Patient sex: M
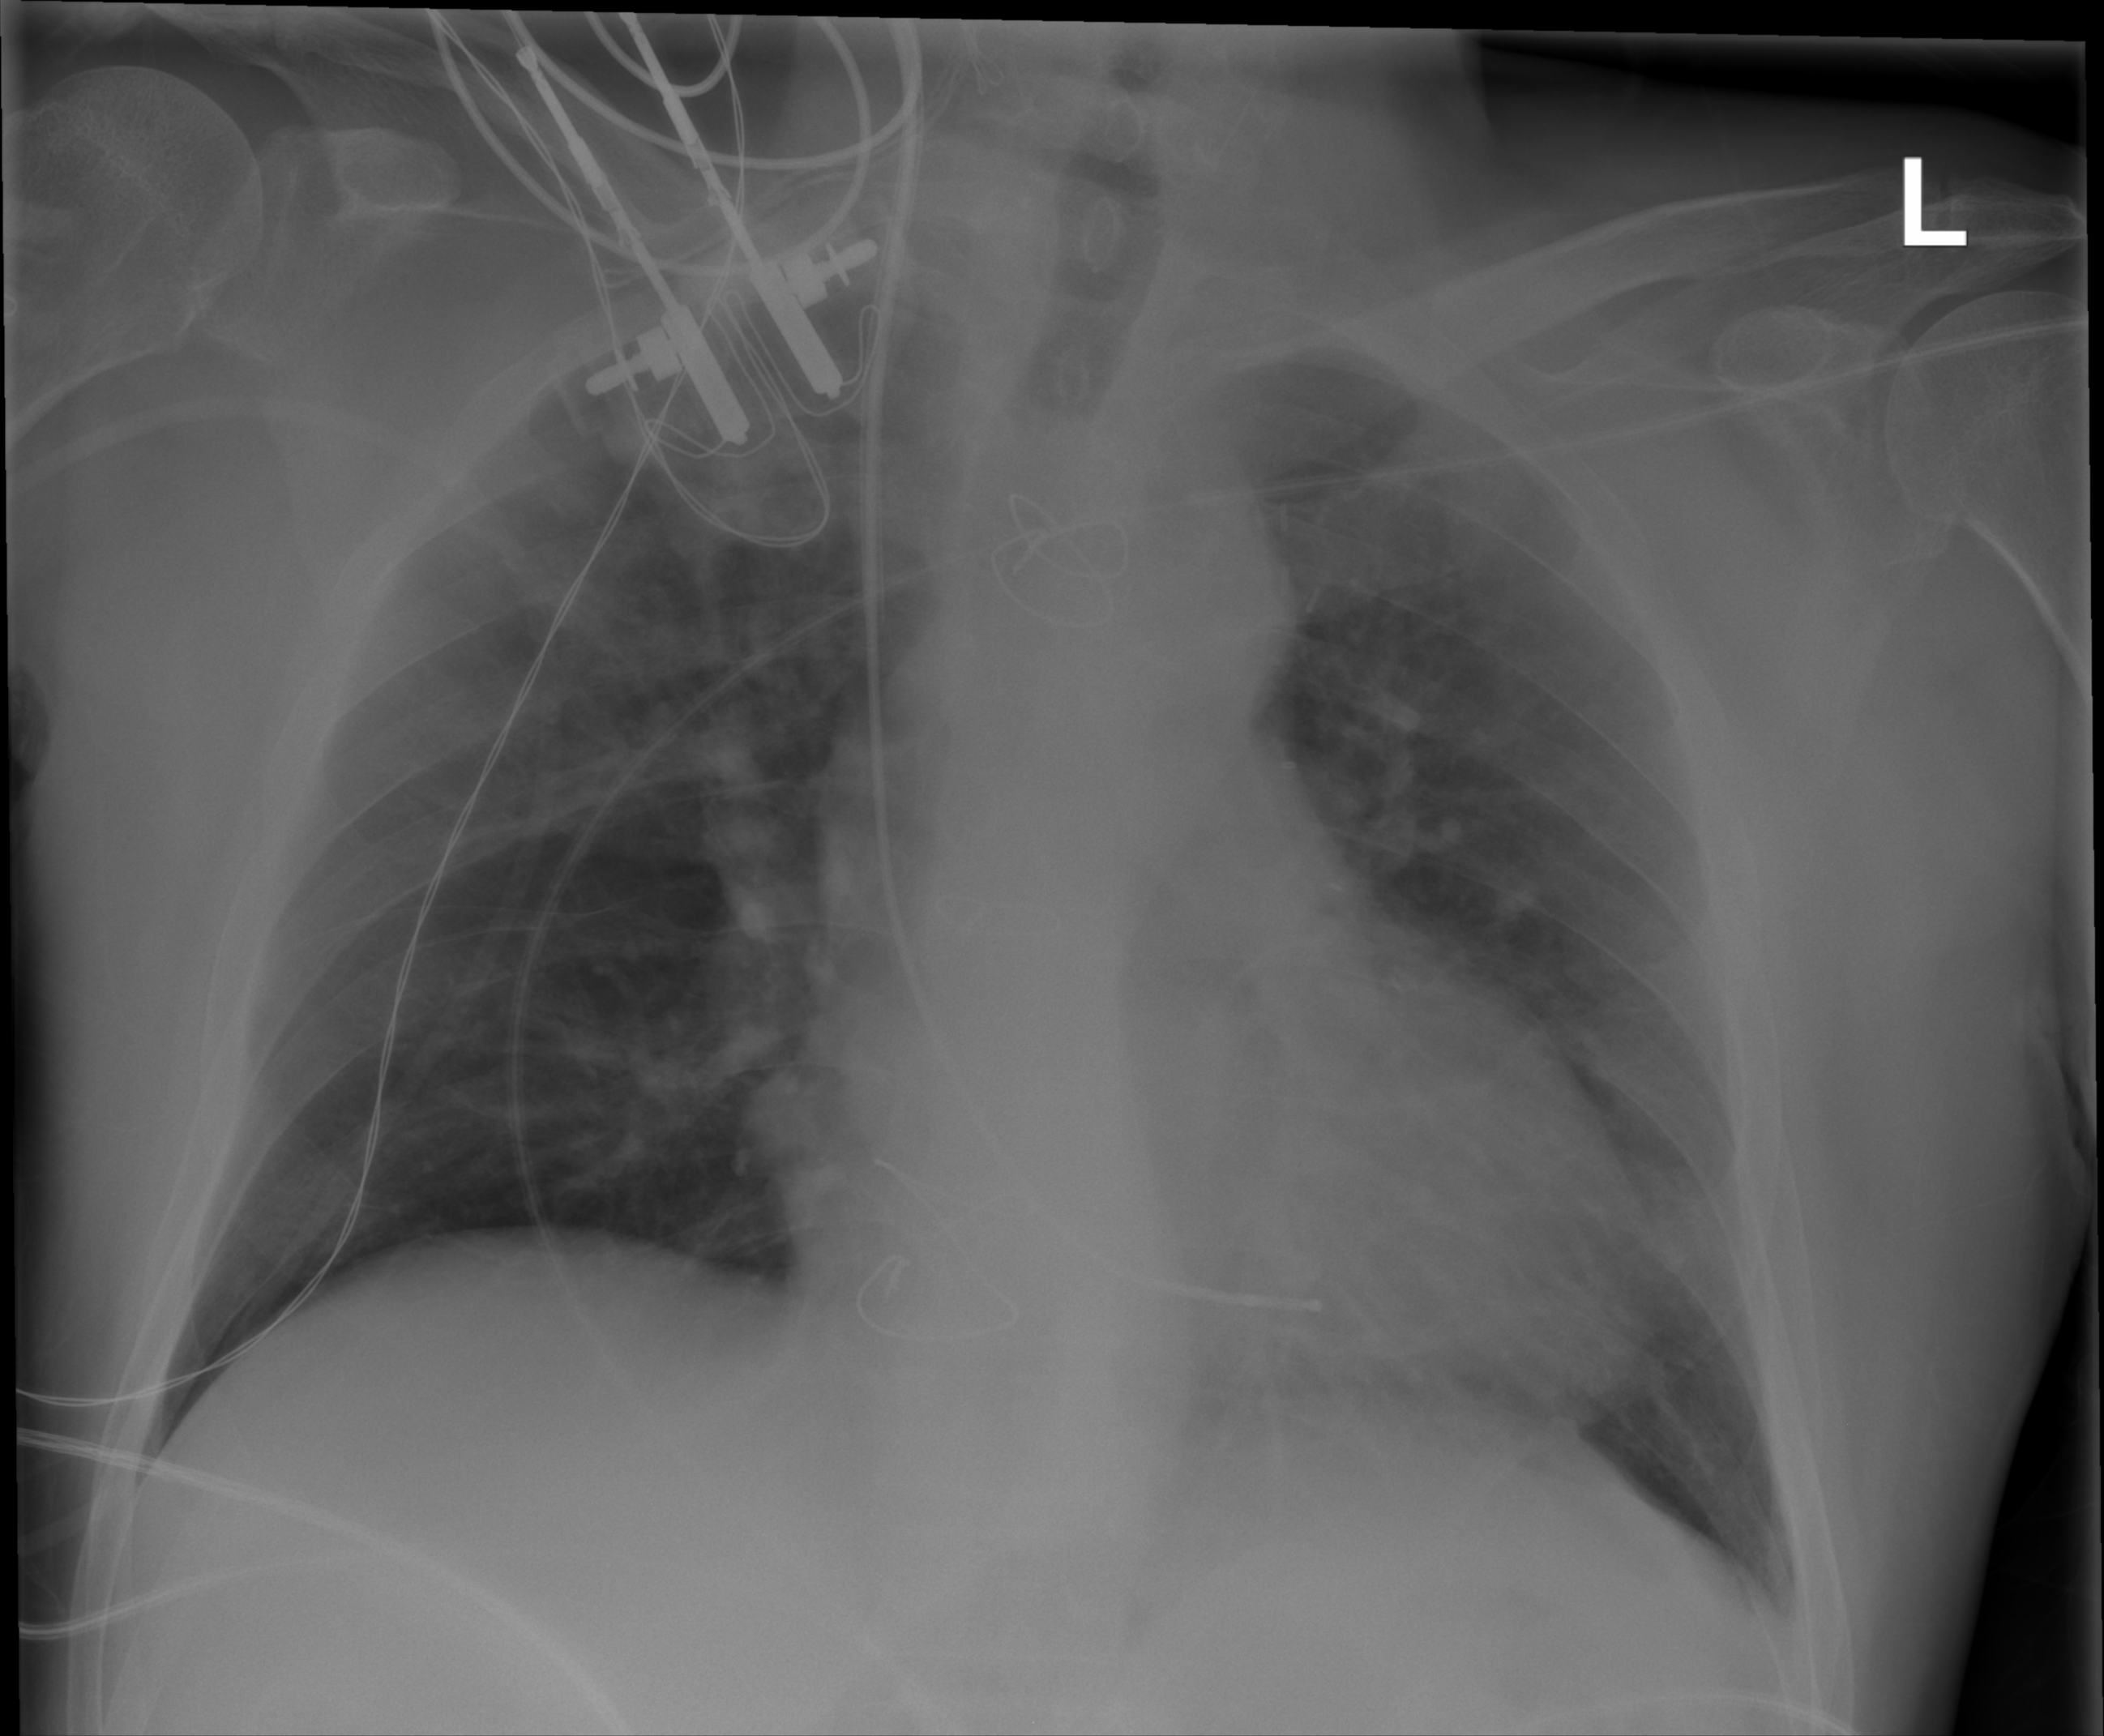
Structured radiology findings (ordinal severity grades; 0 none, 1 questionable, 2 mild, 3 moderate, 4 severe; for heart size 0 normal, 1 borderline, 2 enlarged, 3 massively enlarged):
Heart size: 1
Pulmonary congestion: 0
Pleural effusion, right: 0
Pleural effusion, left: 0
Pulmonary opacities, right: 2
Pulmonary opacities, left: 0
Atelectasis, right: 0
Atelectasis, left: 2